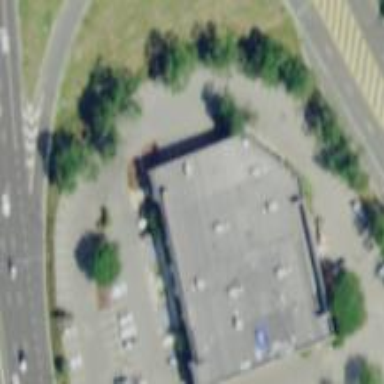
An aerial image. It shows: Building.